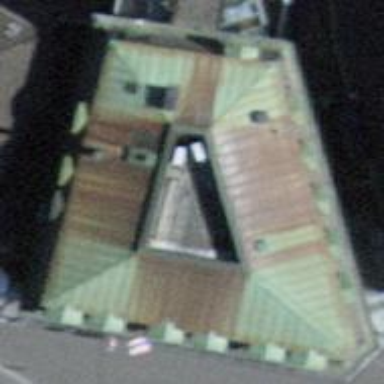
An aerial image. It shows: Building.